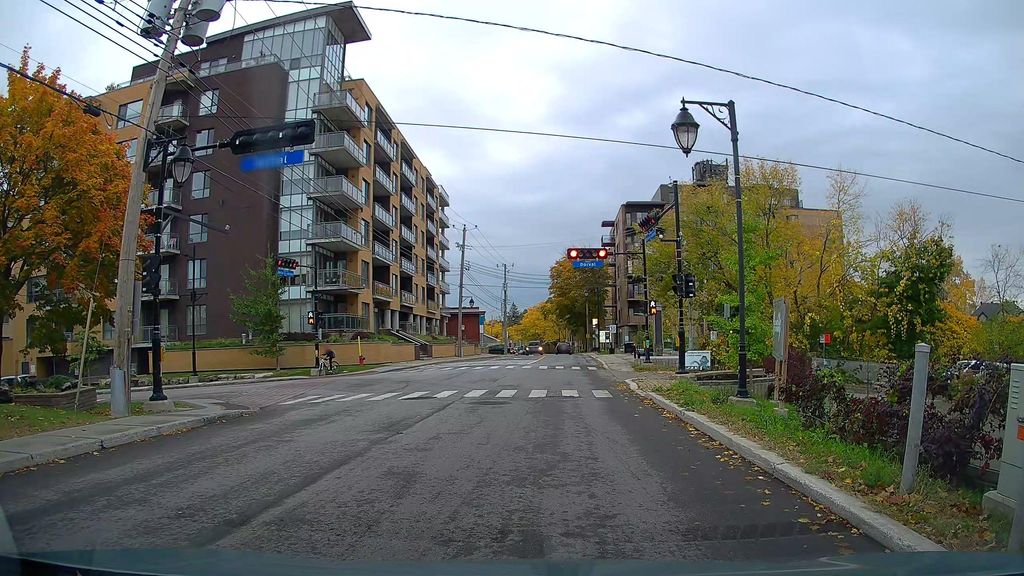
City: montreal